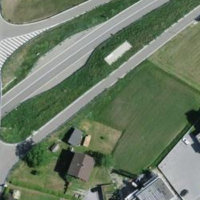
EUNIS habitat code: 54
Species observed at this site:
Plantago media